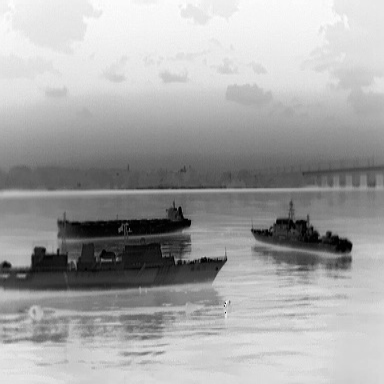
There is a liner in the infrared image.